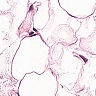
Metastatic tissue present: no